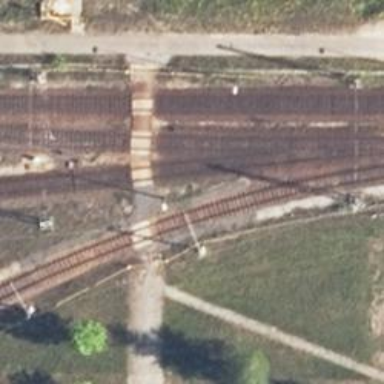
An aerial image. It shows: Level crossing along the railway.